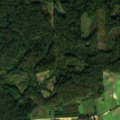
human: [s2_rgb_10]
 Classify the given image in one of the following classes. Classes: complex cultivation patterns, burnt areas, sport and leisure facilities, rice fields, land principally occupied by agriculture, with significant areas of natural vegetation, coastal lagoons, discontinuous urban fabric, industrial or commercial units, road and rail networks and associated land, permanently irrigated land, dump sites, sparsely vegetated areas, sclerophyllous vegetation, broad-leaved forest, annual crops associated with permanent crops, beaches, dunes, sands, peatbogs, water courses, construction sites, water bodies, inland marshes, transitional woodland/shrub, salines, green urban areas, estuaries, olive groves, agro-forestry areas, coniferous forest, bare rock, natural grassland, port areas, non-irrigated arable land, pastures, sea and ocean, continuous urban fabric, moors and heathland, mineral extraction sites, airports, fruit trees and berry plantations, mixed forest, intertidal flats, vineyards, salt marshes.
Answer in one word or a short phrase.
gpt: non-irrigated arable land, complex cultivation patterns, coniferous forest, mixed forest, transitional woodland/shrub